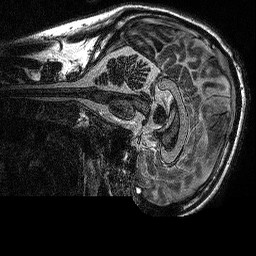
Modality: MP2RAGE
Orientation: sagittal
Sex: male
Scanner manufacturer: siemens
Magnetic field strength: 3 T
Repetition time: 5 s
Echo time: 0.00292 s